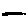
Label: line